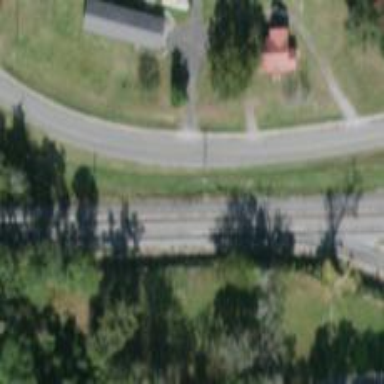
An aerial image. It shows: Railway spur junction.